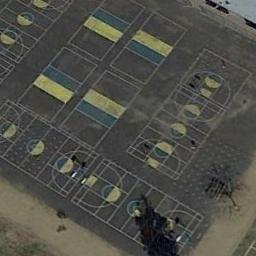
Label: basketball_court